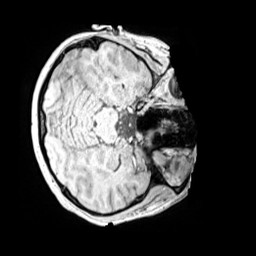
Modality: MP2RAGE
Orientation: axial
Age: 14
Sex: female
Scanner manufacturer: siemens
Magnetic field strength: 3 T
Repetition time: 4 s
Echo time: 0.00299 s